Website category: jobs
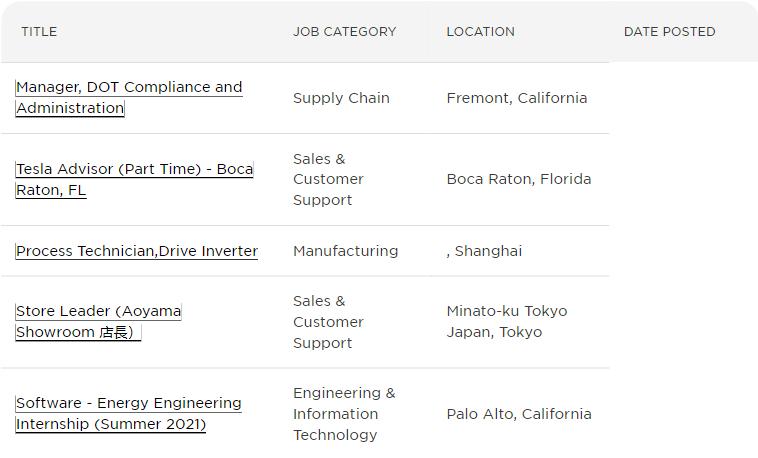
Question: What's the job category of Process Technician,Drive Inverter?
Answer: Manufacturing

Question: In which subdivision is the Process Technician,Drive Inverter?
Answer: Manufacturing

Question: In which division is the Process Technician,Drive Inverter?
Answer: Manufacturing

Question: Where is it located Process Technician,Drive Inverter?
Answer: Manufacturing

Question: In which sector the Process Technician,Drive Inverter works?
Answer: Manufacturing

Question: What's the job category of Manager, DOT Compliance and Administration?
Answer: Supply Chain

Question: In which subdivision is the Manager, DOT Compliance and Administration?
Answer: Supply Chain

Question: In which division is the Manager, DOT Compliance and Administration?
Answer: Supply Chain

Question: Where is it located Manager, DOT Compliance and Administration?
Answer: Supply Chain

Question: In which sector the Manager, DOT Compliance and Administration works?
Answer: Supply Chain

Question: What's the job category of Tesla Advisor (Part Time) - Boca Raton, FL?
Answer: Sales & Customer Support

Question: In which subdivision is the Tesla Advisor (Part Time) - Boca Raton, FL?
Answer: Sales & Customer Support

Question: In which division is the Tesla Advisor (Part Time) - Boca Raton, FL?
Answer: Sales & Customer Support

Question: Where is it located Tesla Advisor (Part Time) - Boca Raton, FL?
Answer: Sales & Customer Support

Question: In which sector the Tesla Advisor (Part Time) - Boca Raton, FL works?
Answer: Sales & Customer Support

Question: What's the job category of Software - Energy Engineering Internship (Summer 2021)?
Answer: Engineering & Information Technology

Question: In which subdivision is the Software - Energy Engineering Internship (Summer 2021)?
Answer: Engineering & Information Technology

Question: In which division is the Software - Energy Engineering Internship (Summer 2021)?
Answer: Engineering & Information Technology

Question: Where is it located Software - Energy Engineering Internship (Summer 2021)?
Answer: Engineering & Information Technology

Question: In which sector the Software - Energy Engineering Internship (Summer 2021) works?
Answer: Engineering & Information Technology

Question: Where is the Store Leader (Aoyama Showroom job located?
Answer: Minato-ku Tokyo Japan, Tokyo

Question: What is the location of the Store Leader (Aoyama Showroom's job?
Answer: Minato-ku Tokyo Japan, Tokyo

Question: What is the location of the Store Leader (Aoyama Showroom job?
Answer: Minato-ku Tokyo Japan, Tokyo

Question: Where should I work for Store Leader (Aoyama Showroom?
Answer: Minato-ku Tokyo Japan, Tokyo

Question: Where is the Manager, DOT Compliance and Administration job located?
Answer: Fremont, California

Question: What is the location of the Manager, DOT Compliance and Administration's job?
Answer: Fremont, California

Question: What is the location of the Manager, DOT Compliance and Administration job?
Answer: Fremont, California

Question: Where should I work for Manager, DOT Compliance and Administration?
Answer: Fremont, California

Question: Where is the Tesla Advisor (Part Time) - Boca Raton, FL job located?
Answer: Boca Raton, Florida

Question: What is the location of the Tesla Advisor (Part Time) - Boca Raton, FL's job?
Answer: Boca Raton, Florida

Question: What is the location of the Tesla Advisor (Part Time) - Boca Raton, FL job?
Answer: Boca Raton, Florida

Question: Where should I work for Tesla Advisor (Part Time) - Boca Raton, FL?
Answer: Boca Raton, Florida

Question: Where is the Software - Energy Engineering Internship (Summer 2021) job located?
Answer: Palo Alto, California

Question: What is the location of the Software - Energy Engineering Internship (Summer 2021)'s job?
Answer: Palo Alto, California

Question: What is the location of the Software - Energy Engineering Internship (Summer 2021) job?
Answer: Palo Alto, California

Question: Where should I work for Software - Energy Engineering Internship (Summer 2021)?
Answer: Palo Alto, California

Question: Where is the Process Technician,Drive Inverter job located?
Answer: , Shanghai

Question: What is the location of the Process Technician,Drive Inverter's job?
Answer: , Shanghai

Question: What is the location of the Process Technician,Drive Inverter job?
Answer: , Shanghai

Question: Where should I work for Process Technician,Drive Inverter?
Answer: , Shanghai

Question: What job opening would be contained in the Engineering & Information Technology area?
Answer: Software - Energy Engineering Internship (Summer 2021)

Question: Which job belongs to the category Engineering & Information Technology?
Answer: Software - Energy Engineering Internship (Summer 2021)

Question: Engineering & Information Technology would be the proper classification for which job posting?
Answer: Software - Energy Engineering Internship (Summer 2021)

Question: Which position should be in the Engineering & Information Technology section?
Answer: Software - Energy Engineering Internship (Summer 2021)

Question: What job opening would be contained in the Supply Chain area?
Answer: Manager, DOT Compliance and Administration

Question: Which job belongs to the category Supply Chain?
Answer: Manager, DOT Compliance and Administration

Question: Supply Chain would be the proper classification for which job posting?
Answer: Manager, DOT Compliance and Administration

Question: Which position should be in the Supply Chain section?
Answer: Manager, DOT Compliance and Administration

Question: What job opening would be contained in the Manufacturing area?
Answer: Process Technician,Drive Inverter

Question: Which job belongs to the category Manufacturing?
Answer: Process Technician,Drive Inverter

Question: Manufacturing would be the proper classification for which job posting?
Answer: Process Technician,Drive Inverter

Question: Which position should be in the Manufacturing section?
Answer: Process Technician,Drive Inverter

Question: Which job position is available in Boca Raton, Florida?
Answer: Tesla Advisor (Part Time) - Boca Raton, FL

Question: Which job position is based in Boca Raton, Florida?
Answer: Tesla Advisor (Part Time) - Boca Raton, FL

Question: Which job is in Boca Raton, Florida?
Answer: Tesla Advisor (Part Time) - Boca Raton, FL

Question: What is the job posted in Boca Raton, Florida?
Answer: Tesla Advisor (Part Time) - Boca Raton, FL

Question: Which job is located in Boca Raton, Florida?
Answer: Tesla Advisor (Part Time) - Boca Raton, FL

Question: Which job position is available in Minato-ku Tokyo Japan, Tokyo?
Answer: Store Leader (Aoyama Showroom

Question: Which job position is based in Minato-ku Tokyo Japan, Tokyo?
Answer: Store Leader (Aoyama Showroom

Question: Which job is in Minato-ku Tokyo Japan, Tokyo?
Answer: Store Leader (Aoyama Showroom

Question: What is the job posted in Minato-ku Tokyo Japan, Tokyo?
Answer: Store Leader (Aoyama Showroom

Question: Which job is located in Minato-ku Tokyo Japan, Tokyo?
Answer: Store Leader (Aoyama Showroom

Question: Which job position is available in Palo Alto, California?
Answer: Software - Energy Engineering Internship (Summer 2021)

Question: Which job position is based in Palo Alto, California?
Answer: Software - Energy Engineering Internship (Summer 2021)